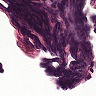
Metastatic tissue present: no